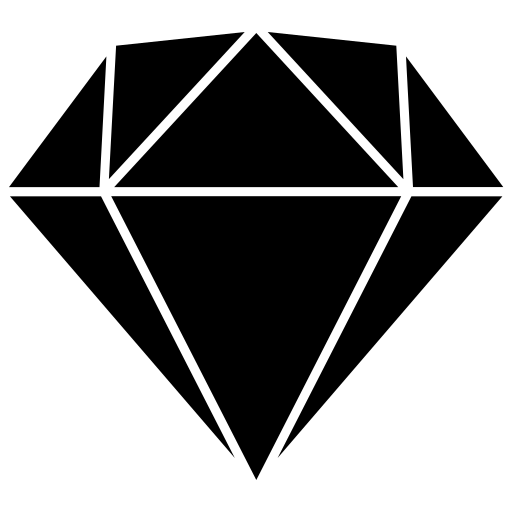
Tags: icon, FontAwesome, fa-icon, brand, sketch